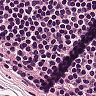
Metastatic tissue present: no